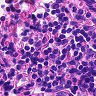
Metastatic tissue present: no